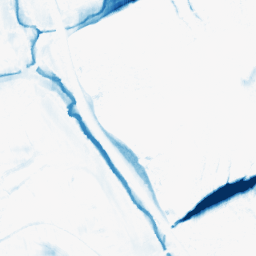
Category: morphological
Decomposition family: morphological_ellipse
Decomposition parameters: operation: closing
width: 30
height: 10
Upsampling method: bicubic
Upsampling parameters: scale: 4
Upsampling scale: 4